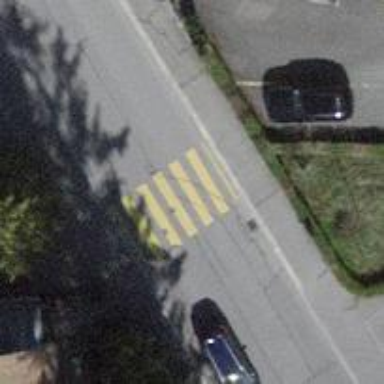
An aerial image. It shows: Uncontrolled zebra crossing with notable zebra markings.